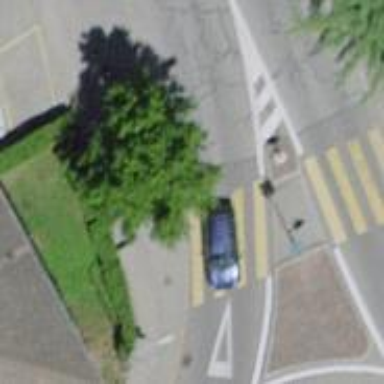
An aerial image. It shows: Asphalt sidewalk.